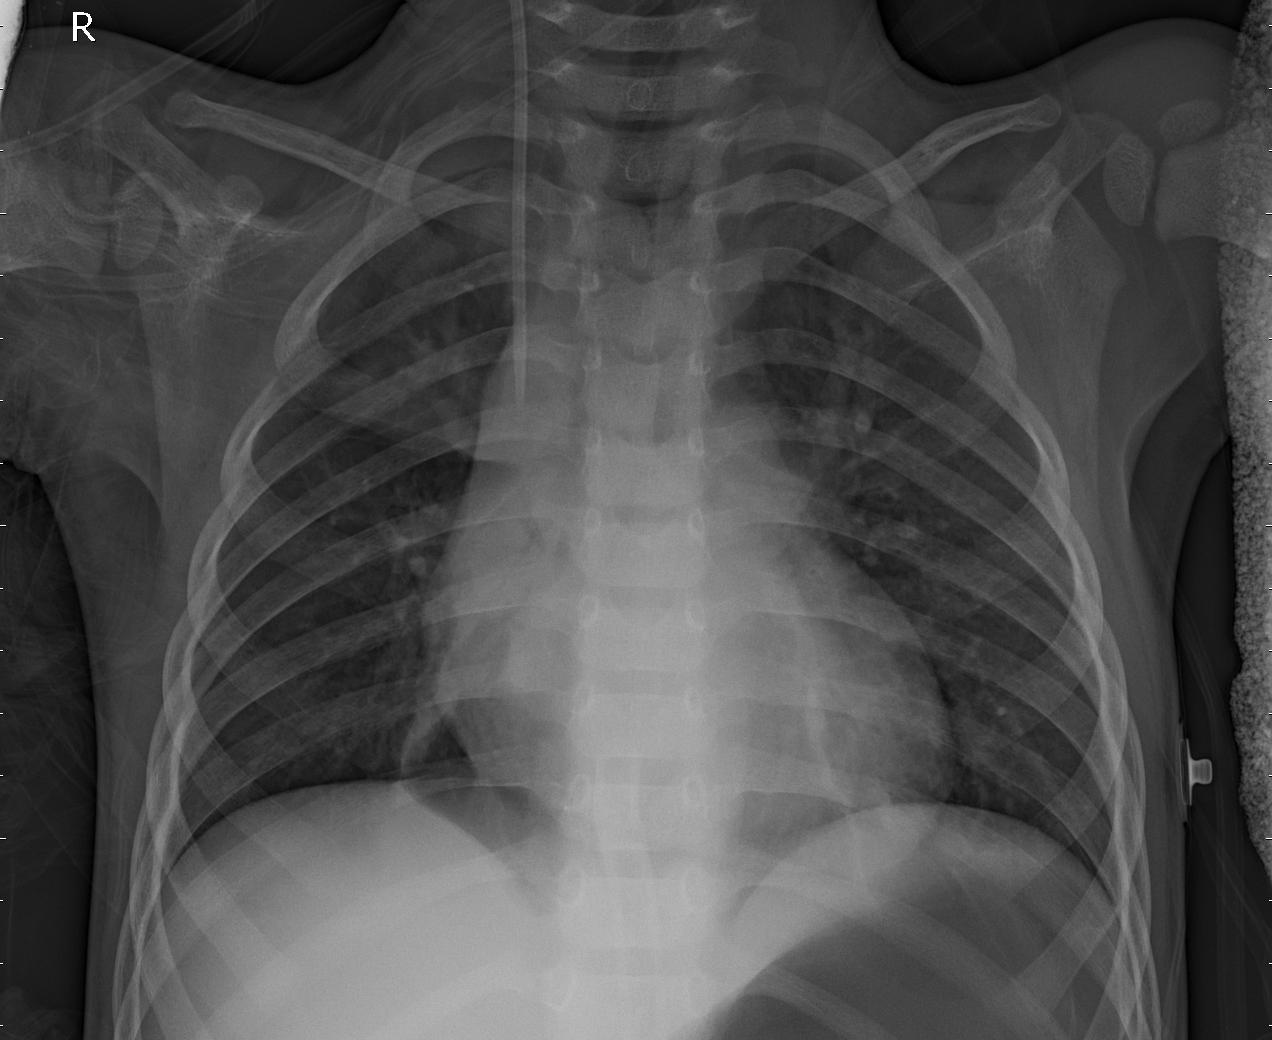
Diagnosis: PNEUMONIA